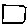
Label: square